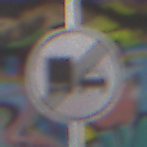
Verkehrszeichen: EndeUeberholverbotKraftfahrzeuge
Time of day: Midday
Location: Roofed (Special)
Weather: Overcast
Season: NotSpecified
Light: Natural